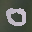
Label: 0